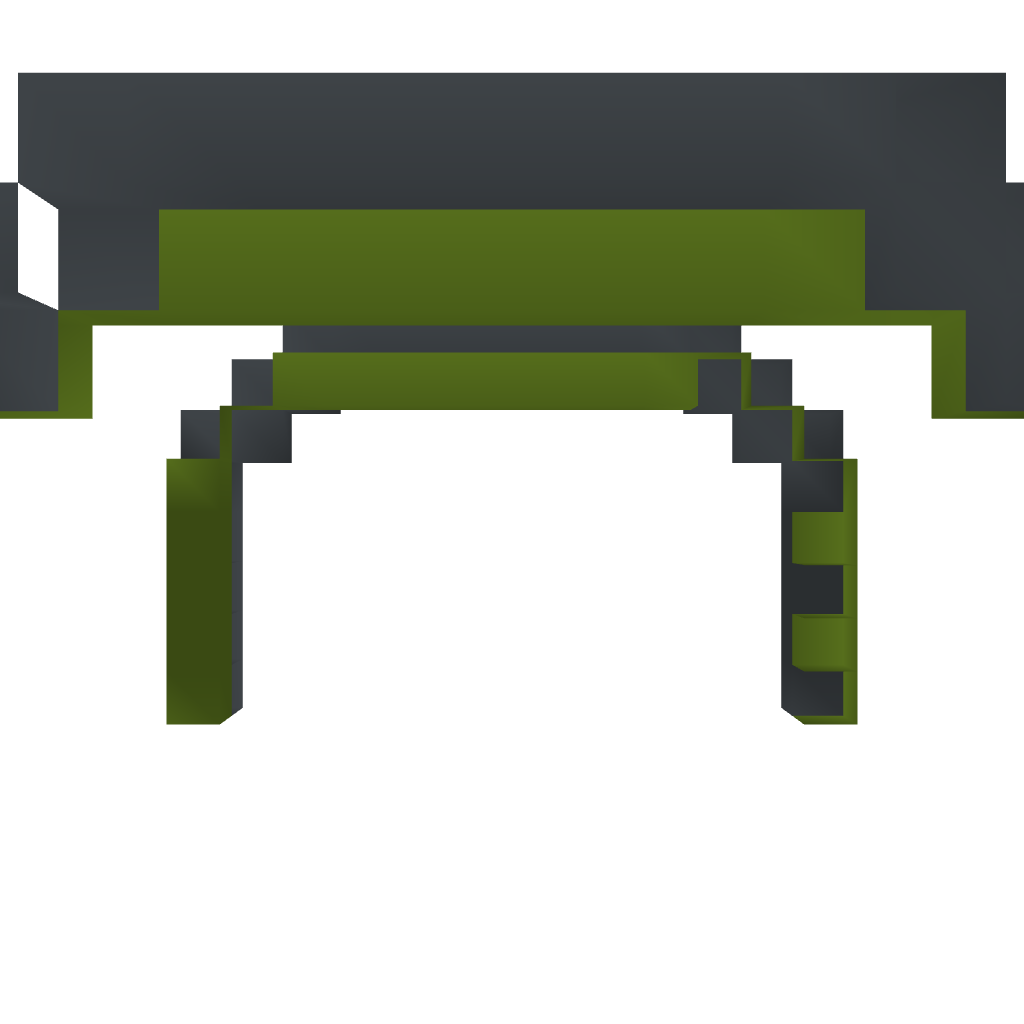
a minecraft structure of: HANGAR